Question: Count the number of objects in the diagram.
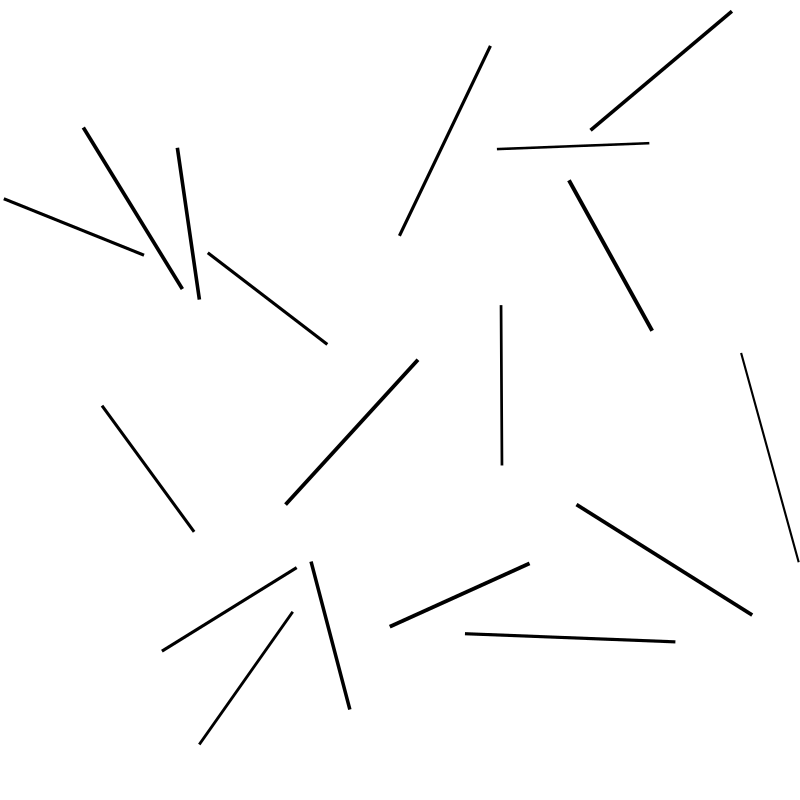
Answer: 18